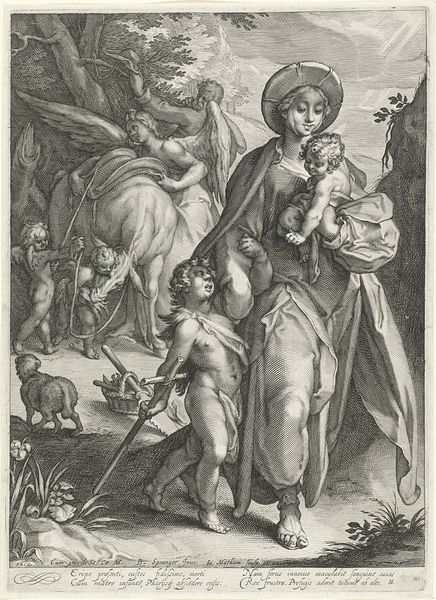
Titel: Rust op de vlucht naar Egypte
Künstler: Jacob Matham
Standort: Amsterdam
Institution: Rijksmuseum
Schlagwörter: enfants, mere, ange, voyageuse